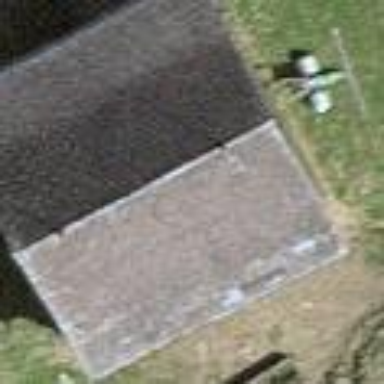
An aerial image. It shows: Farm auxiliary building with gabled roof.